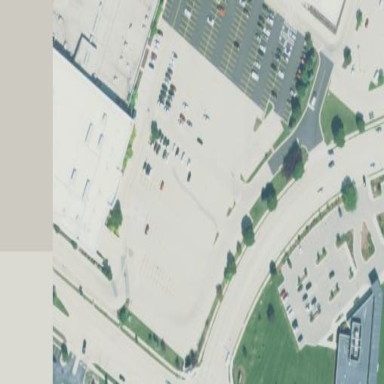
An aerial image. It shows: Parking area with surface.